Brain MRI, t1w sequence, axial 2D slice.
Patient: age 42, sex F, weight 90 kg, height 1.9 m
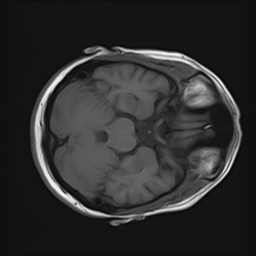